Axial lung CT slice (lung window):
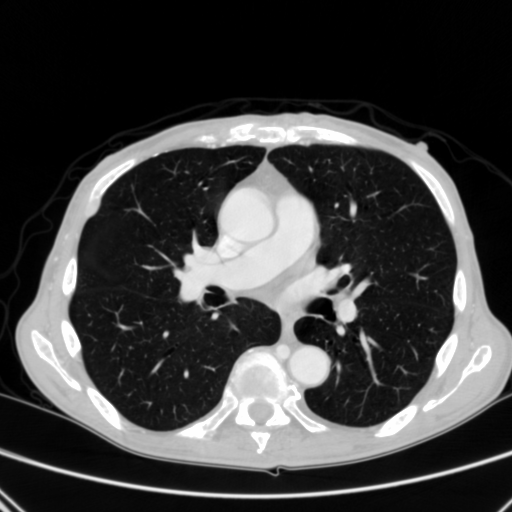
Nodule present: no